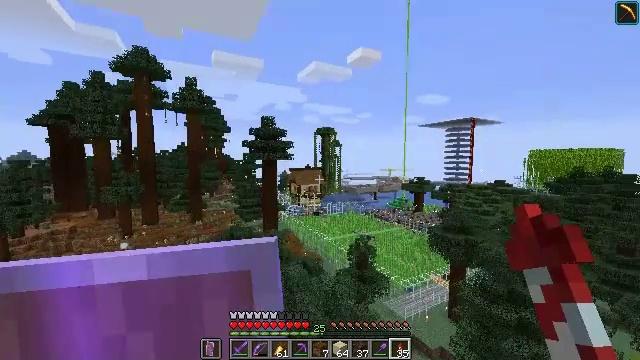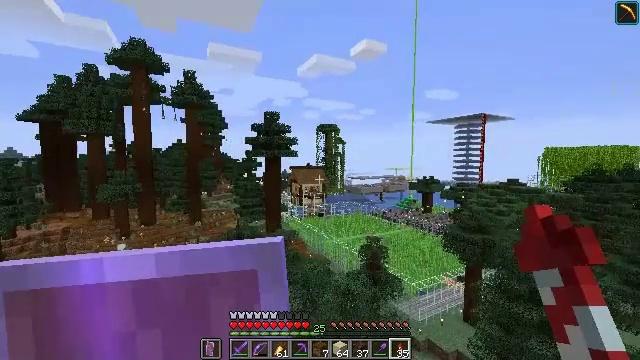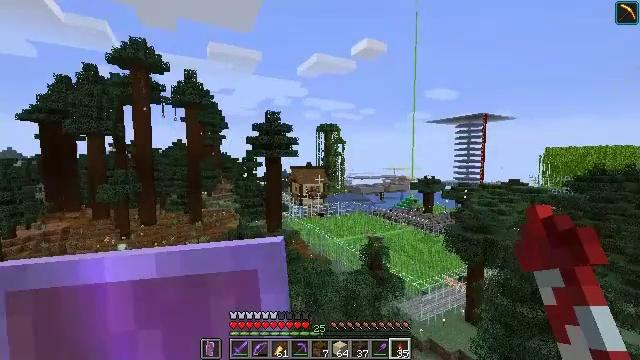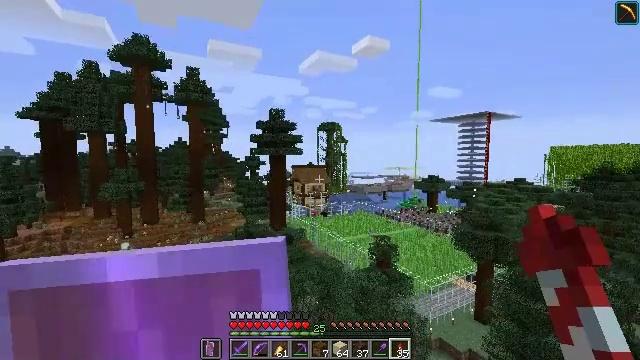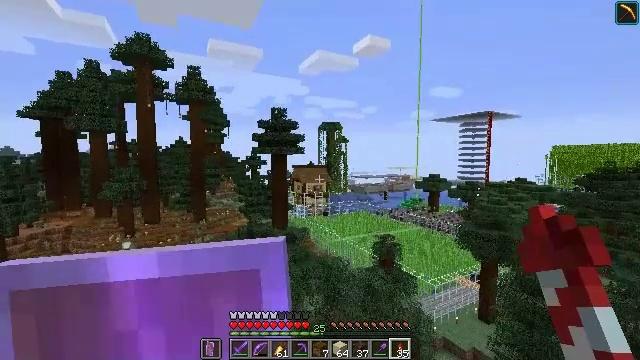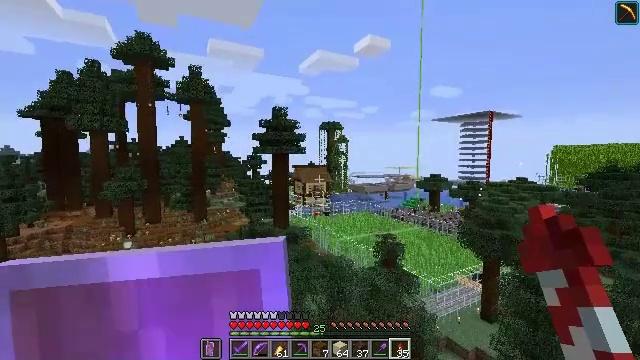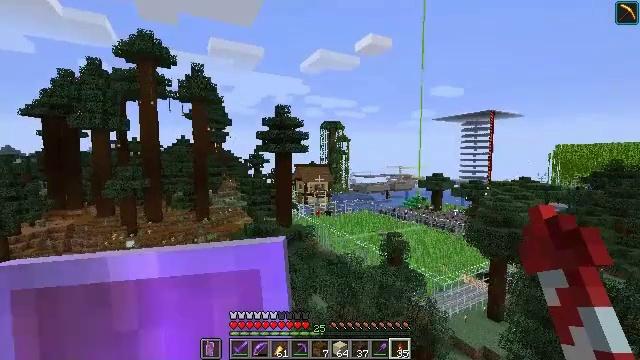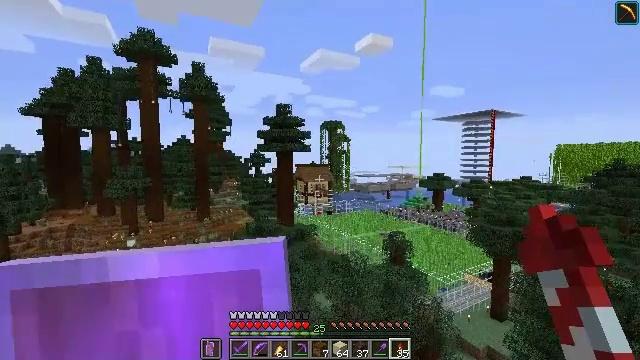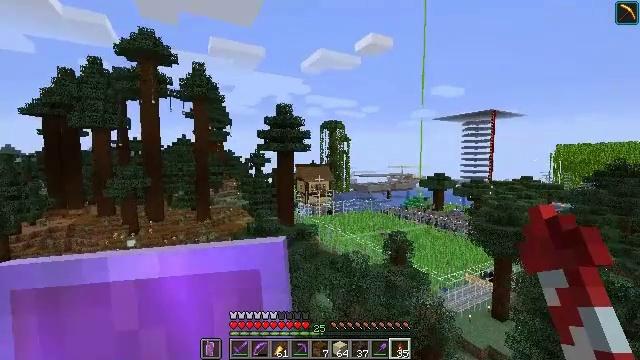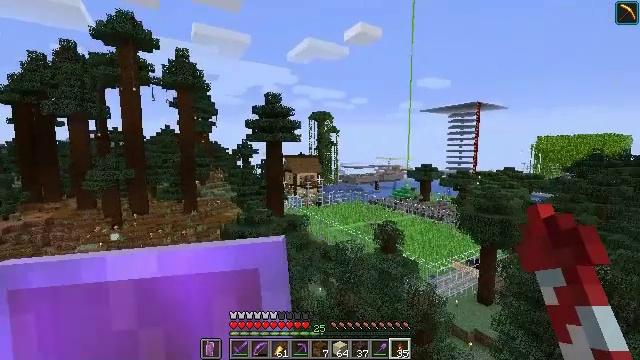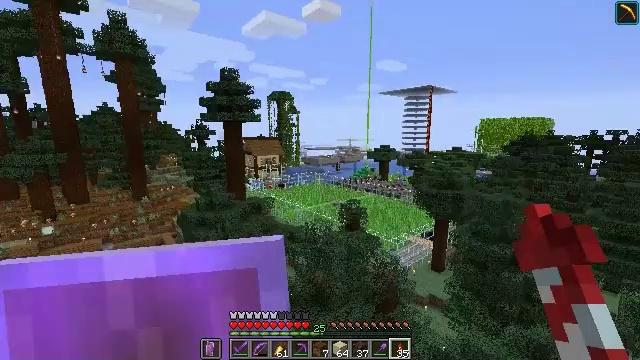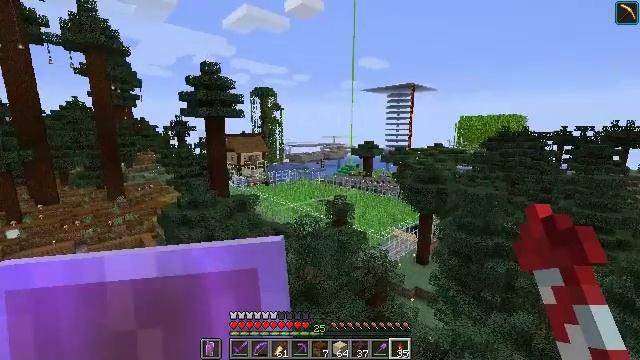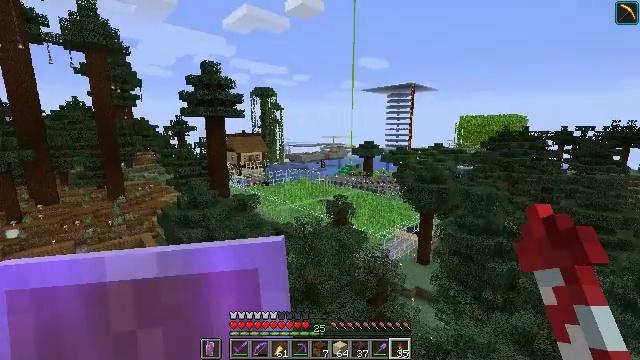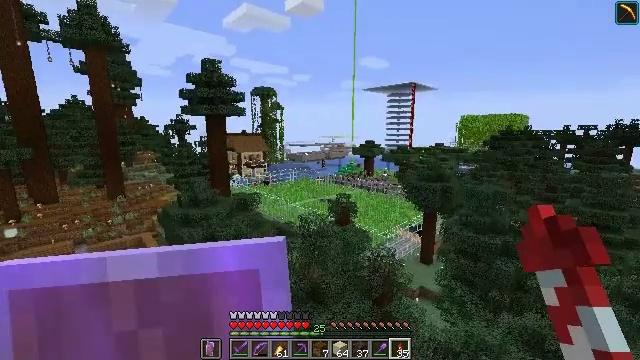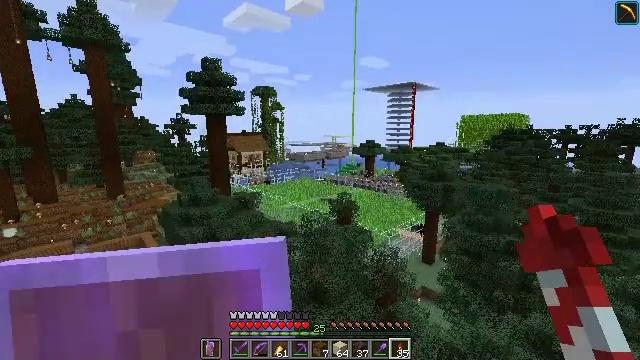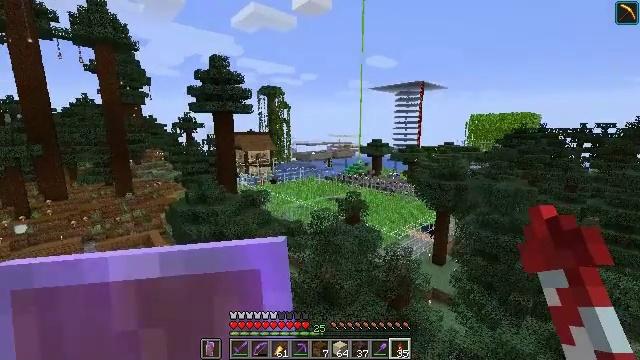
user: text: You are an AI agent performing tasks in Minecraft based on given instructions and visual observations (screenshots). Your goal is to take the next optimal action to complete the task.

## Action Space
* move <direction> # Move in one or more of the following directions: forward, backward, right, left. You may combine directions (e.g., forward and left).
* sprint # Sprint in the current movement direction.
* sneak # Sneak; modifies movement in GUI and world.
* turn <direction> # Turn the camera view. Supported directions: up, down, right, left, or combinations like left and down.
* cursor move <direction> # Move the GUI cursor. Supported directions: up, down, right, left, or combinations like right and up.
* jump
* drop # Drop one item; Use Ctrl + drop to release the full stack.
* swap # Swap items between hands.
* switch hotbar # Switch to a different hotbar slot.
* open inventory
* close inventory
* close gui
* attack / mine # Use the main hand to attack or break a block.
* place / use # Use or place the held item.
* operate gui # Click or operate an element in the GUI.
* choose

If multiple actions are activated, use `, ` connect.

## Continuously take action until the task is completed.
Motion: motion action
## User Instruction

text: Turn cocoa beans into brown dye on the crafting table.
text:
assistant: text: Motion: no_op
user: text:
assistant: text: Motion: no_op
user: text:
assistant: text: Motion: no_op
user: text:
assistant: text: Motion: no_op
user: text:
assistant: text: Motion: no_op
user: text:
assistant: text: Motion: no_op
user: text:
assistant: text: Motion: no_op
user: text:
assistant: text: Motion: no_op
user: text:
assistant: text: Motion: turn right and down
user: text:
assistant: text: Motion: turn right and down
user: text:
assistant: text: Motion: turn right
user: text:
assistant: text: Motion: no_op
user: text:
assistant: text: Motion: no_op
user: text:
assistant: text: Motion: no_op
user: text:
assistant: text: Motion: turn left
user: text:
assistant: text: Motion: turn left
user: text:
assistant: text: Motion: turn left and down
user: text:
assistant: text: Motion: turn left
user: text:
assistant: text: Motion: no_op
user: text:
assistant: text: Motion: no_op
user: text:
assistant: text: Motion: no_op
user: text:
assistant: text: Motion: turn down
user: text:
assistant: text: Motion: no_op
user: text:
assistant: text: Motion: no_op
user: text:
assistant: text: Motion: no_op
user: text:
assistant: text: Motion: no_op
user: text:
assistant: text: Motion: no_op
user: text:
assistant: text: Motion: no_op
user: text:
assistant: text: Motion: turn right and down
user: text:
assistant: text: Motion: turn right and down